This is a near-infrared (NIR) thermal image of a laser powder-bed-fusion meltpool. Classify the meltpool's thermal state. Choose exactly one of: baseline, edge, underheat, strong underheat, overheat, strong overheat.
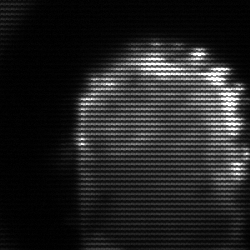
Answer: baseline